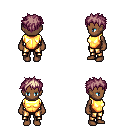
a pixel art fantasy rpg character, female body template, human, dark skin, gold chest armor, gold greaves, white blonde bedhead hairstyle, four views (front, back, left, right), 2x2 character sprite sheet, small pixel art, hard edges, no anti-aliasing